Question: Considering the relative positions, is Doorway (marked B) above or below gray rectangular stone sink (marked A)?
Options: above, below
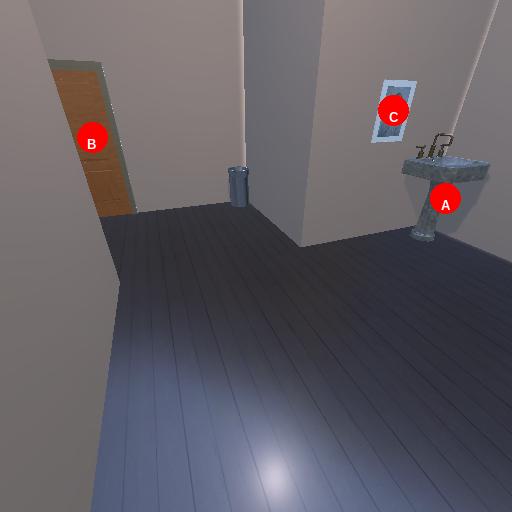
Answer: above